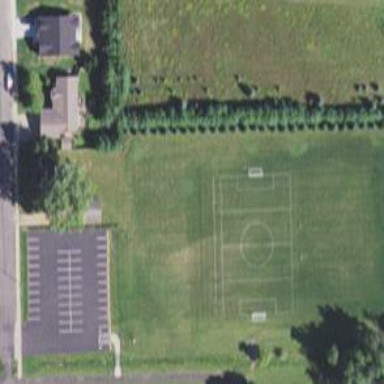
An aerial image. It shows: Soccer pitch with grass surface for leisure and sports.